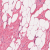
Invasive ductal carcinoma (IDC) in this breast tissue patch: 0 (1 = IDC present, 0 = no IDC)